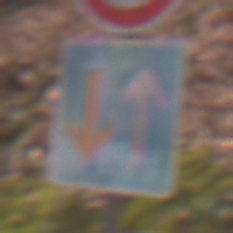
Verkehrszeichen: VorrangVorGegenverkehr
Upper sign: Geschwindigkeit20
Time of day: Midday
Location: Outdoor (Nature)
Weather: Overcast
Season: Autumn
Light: Natural